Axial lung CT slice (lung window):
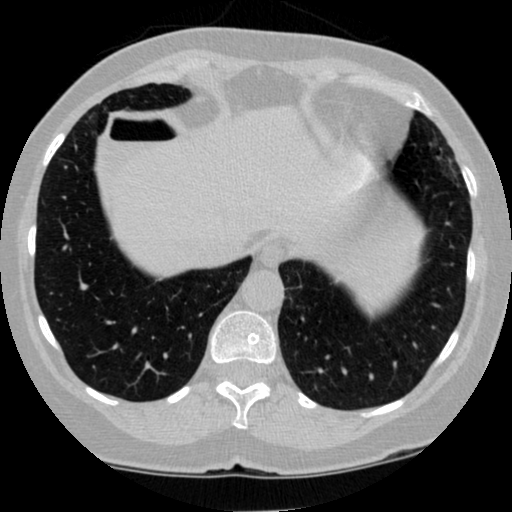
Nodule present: no